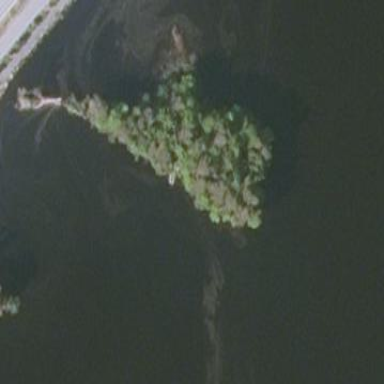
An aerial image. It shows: Islet.